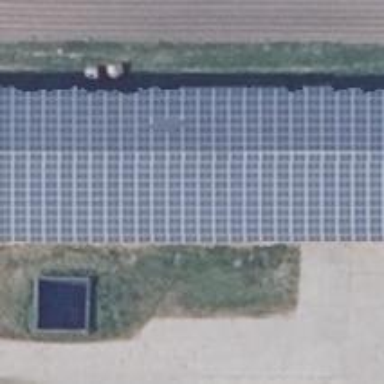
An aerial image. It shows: Solar photovoltaic panel generator producing electricity in small installation.